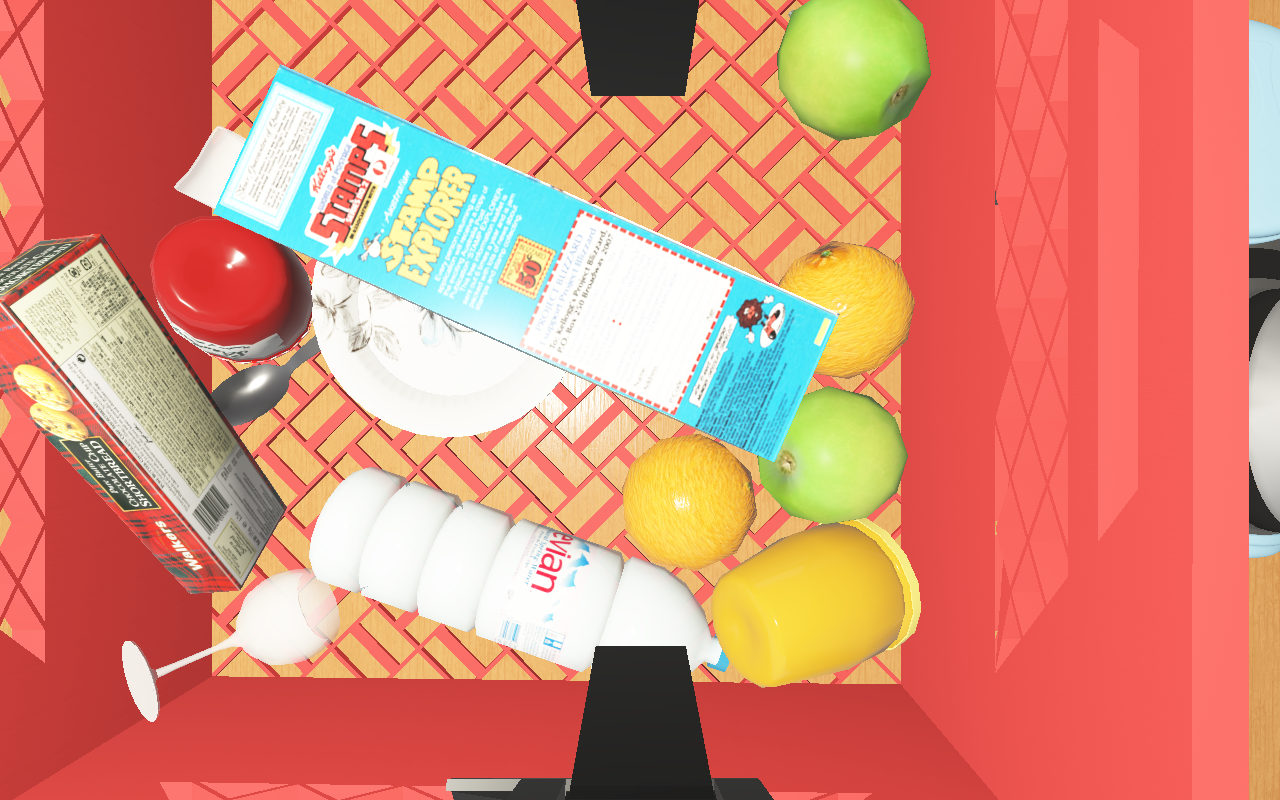
Objects in the scene:
water bottle
apple
orange
orange
spoon
plate
glass
wineglass
jam jar
cereal box
biscuit box